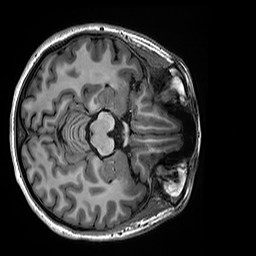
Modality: T1w
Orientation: axial
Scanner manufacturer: siemens
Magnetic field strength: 3 T
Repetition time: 2.5 s
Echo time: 0.00299 s